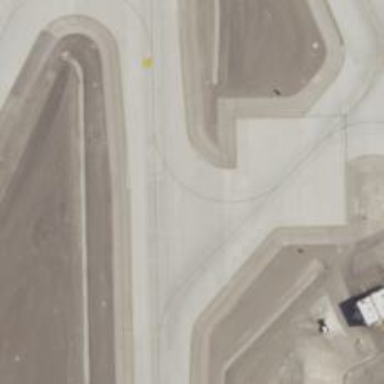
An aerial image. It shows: Image of taxiway at airport.